Field crop: tomato
Growth stage: 2
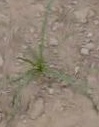
Species: cyperus